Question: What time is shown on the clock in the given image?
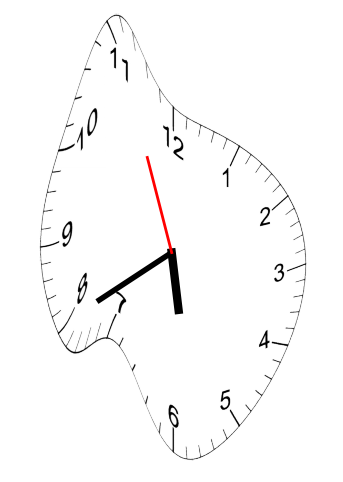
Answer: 05:39:56